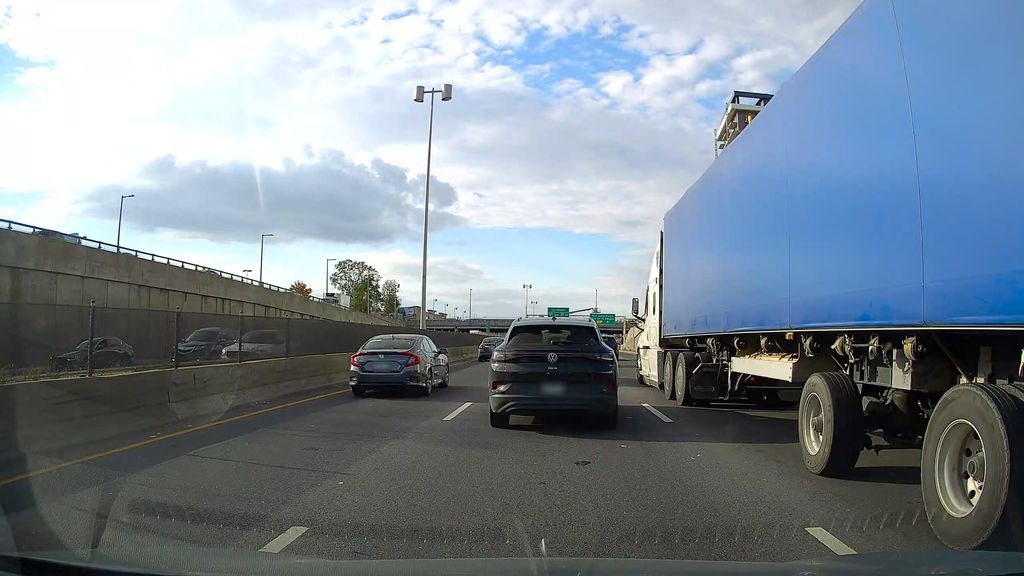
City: montreal